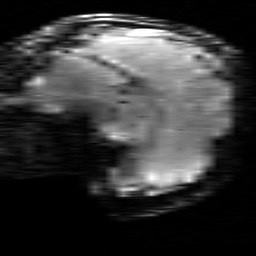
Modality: T2starw
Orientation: sagittal
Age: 33
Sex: female
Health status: healthy
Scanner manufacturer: siemens
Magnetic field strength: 3 T
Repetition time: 0.7 s
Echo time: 0.02 s